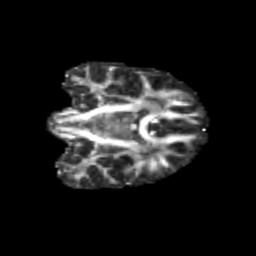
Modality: FA
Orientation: coronal
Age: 12
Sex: female
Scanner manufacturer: siemens
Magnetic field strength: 3 T
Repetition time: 3.8 s
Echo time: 0.07 s